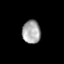
Tissue: lung
Cell type: Endothelial cells
Senescence score: 0.1999
Nuclear area (px): 420
Mean DAPI intensity: 165.086